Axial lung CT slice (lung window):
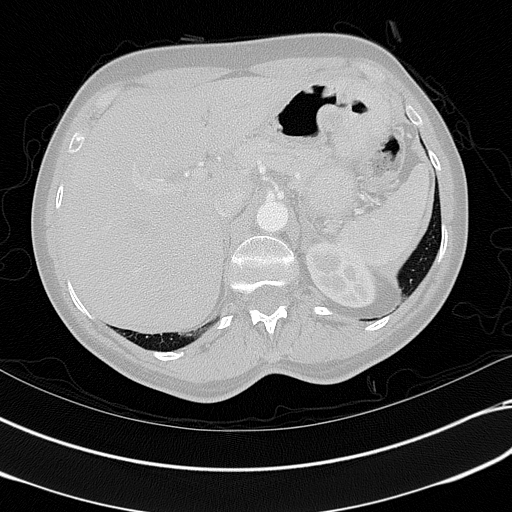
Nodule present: no